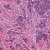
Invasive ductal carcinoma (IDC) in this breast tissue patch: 1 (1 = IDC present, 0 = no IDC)